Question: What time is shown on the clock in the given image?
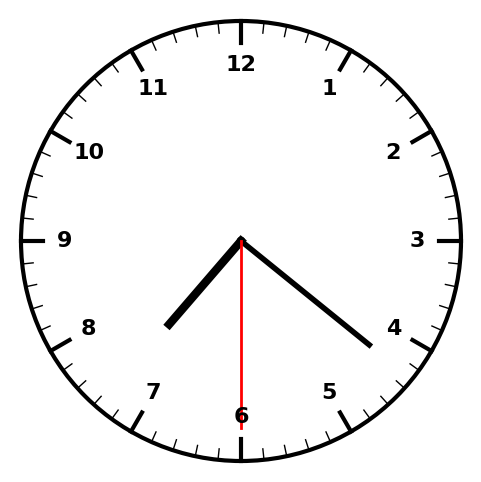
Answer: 07:21:30